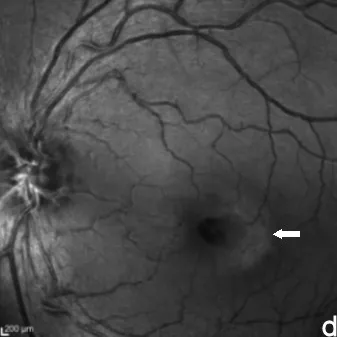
Multicolour composite images (MC) and blue reflectance images. In the blue reflectance image, increased parafoveal reflectance was seen in both eyes (closed arrows) (c,d). Additionally, in the right eye it showed a clear distinction between hyperreflective vessels in the inferior parafovea and the hyporeflective appearance of other vessels in the blue reflectance image image (open arrows).
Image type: ophthalmic_imaging (fundus_photograph)